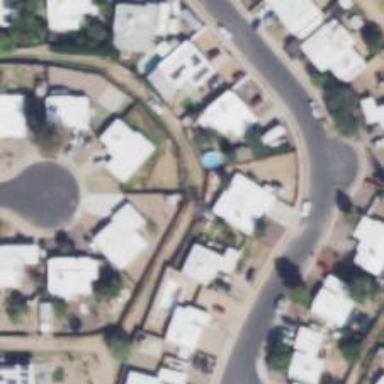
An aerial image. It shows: Alleyway designated as service road.